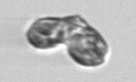
Label: Karenia